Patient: sex F, age 72
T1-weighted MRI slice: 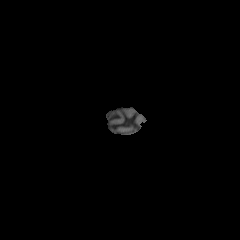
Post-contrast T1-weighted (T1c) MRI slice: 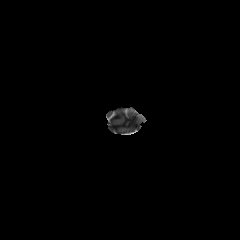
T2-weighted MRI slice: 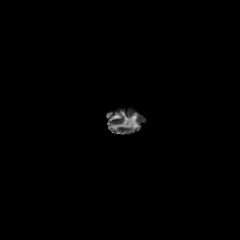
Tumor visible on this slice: no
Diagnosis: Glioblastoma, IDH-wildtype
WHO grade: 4